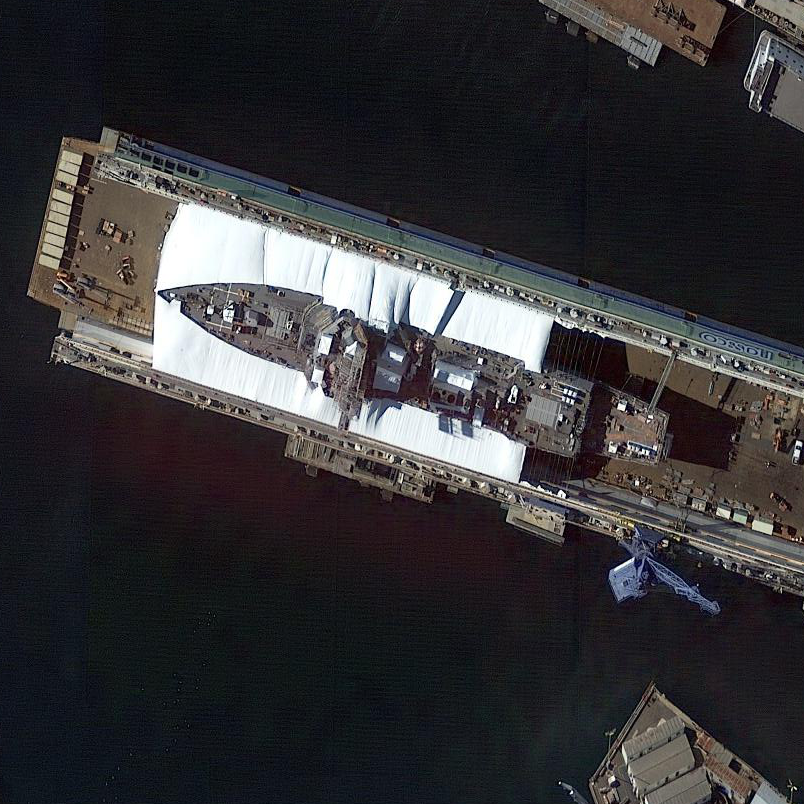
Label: destroyer